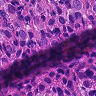
Metastatic tissue present: yes